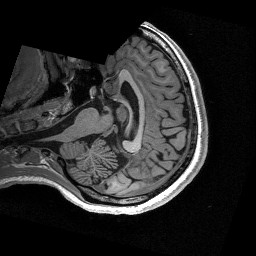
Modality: T1w
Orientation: axial
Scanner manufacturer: siemens
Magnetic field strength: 3 T
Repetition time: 2.53 s
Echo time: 0.00267 s